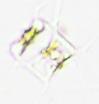
Label: Odontella